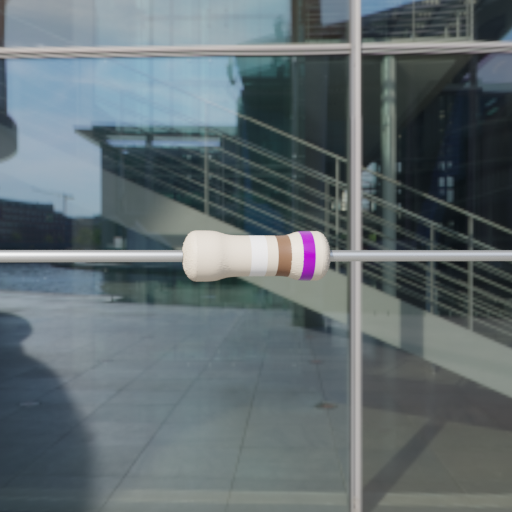
Resistor colour bands (in order): white, brown, violet